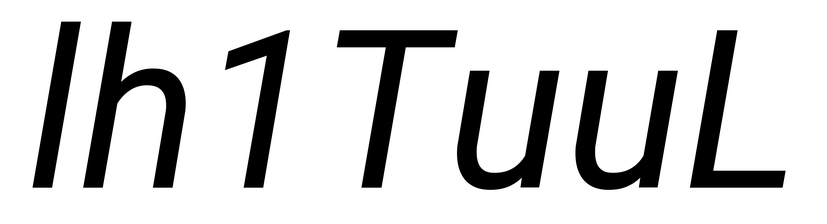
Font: Roboto-Italic_Italic